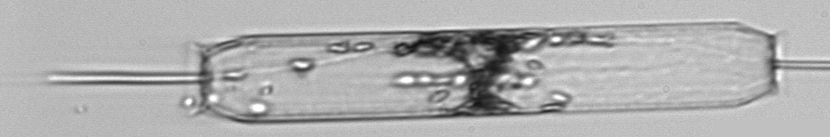
Label: Ditylum_brightwellii